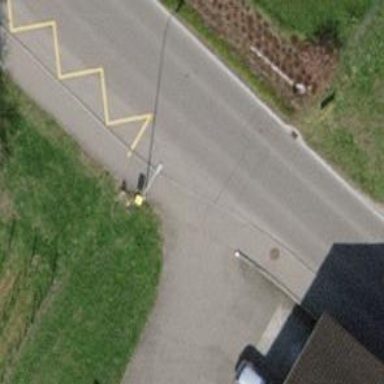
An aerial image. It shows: Post box is visible.